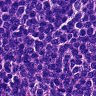
Metastatic tissue present: no